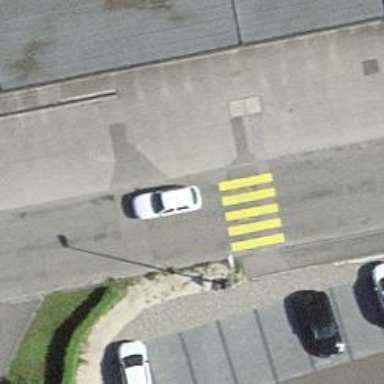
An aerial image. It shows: Zebra crossing on the road.